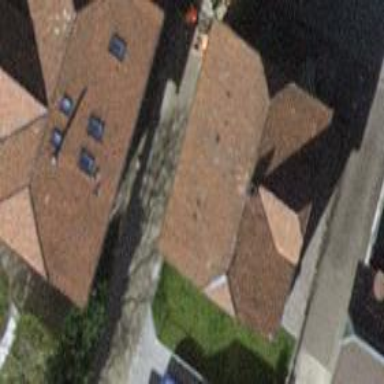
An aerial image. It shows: Detached building with half-hipped roof shape.